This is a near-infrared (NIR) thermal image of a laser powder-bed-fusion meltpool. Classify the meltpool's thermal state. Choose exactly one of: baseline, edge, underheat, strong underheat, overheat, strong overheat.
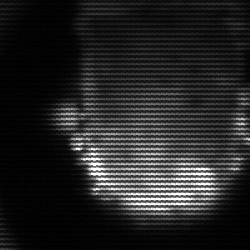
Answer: baseline